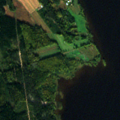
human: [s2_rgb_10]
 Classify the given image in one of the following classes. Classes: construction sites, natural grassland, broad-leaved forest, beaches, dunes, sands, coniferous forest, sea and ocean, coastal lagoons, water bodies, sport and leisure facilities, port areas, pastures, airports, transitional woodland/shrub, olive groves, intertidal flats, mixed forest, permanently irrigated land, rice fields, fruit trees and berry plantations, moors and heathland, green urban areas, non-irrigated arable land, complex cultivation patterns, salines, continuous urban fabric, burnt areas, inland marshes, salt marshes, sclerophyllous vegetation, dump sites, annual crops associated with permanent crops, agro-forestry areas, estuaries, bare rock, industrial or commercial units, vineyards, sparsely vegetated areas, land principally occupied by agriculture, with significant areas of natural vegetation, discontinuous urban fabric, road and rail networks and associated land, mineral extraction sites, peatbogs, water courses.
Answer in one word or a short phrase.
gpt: land principally occupied by agriculture, with significant areas of natural vegetation, coniferous forest, mixed forest, water bodies